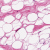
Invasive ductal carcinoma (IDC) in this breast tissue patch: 0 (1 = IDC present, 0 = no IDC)